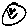
Label: smiley face